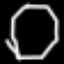
Label: octagon